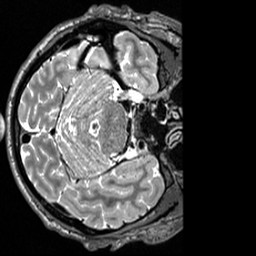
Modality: T2w
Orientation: axial
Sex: male